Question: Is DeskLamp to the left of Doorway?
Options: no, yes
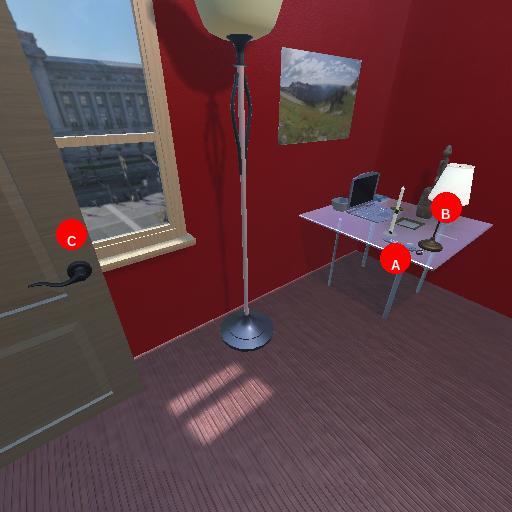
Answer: no